Question: I want my Android app to be able to show something like menu button would, but the menu would pop out from an imageview.

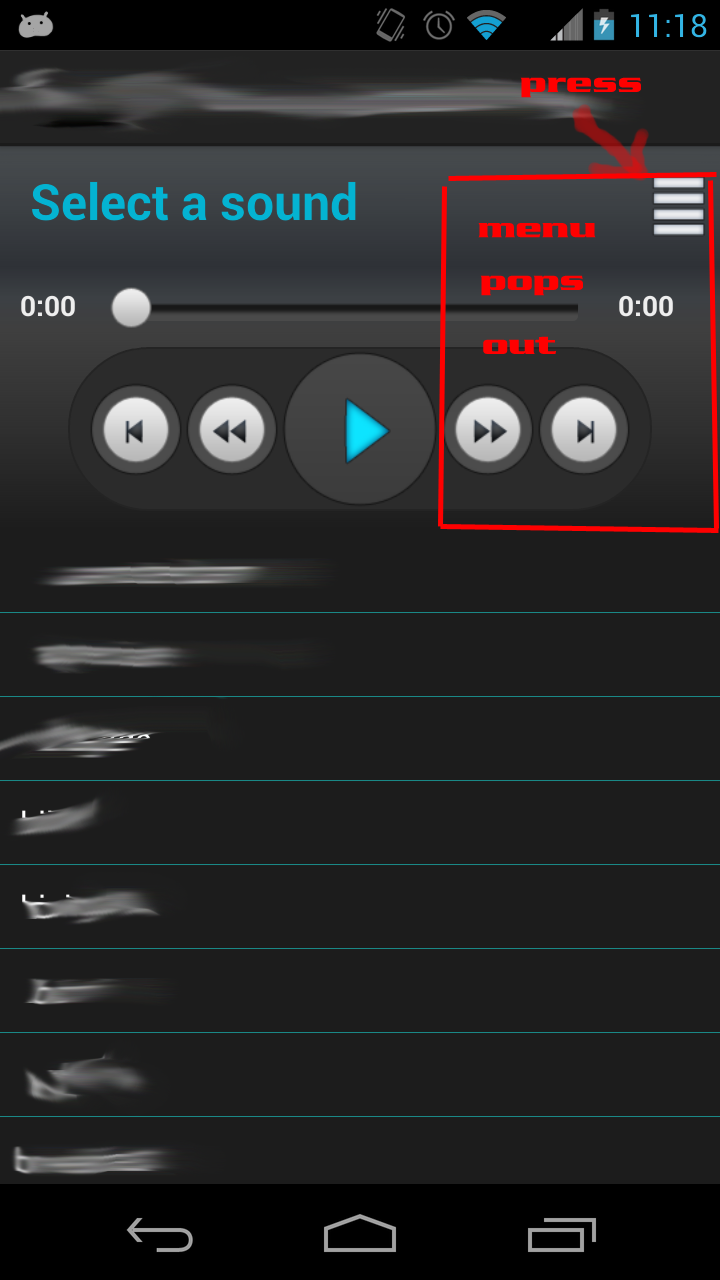
Answer: You can use PopupWindow:
Activity Class:
public class MainActivity extends Activity {
'''
ImageView mOptionsImage;
@Override
protected void onCreate(Bundle savedInstanceState) {
super.onCreate(savedInstanceState);
setContentView(R.layout.activity_main);
mOptionsImage = (ImageView) findViewById(R.id.imageView1);
mOptionsImage.setOnClickListener(new OnClickListener() {
@Override
public void onClick(View v) {
LayoutInflater layoutInflater = (LayoutInflater) getBaseContext()
.getSystemService(LAYOUT_INFLATER_SERVICE);
View popupView = layoutInflater.inflate(R.layout.popup, null);
final PopupWindow popupWindow = new PopupWindow(popupView,
LayoutParams.WRAP_CONTENT, LayoutParams.WRAP_CONTENT);
popupWindow.showAsDropDown(mButton, 0, v.getHeight());
ListView list = (ListView) findViewById(R.id.list);
list.setOnItemClickListener(new OnItemClickListener() {
@Override
public void onItemClick(AdapterView<?> arg0, View arg1,
int arg2, long arg3) {
// SOME YOUR CODE
popupWindow.dismiss();
}
});
}
});
}
'''
activity_main.xml:
'''
<RelativeLayout xmlns:android="http://schemas.android.com/apk/res/android"
xmlns:tools="http://schemas.android.com/tools"
android:layout_width="match_parent"
android:layout_height="match_parent"
android:paddingBottom="@dimen/activity_vertical_margin"
android:paddingLeft="@dimen/activity_horizontal_margin"
android:paddingRight="@dimen/activity_horizontal_margin"
android:paddingTop="@dimen/activity_vertical_margin"
tools:context=".MainActivity" >
<ImageView
android:id="@+id/imageView1"
android:layout_width="wrap_content"
android:layout_height="wrap_content"
android:layout_alignParentLeft="true"
android:layout_below="@+id/textView1"
android:layout_marginTop="34dp"
android:text="Button" />
</RelativeLayout>
'''
and popupWindow layout:
'''
<LinearLayout xmlns:android="http://schemas.android.com/apk/res/android"
android:layout_width="wrap_content"
android:layout_height="wrap_content"
android:orientation="vertical" >
<ListView
android:id="@+id/list"
android:layout_width="match_parent"
android:layout_height="match_parent" >
</ListView> </LinearLayout>
'''
Plese note: you will see no result, until your list is empty, add some buttons, textviews, or fill list with items before test this code.;)